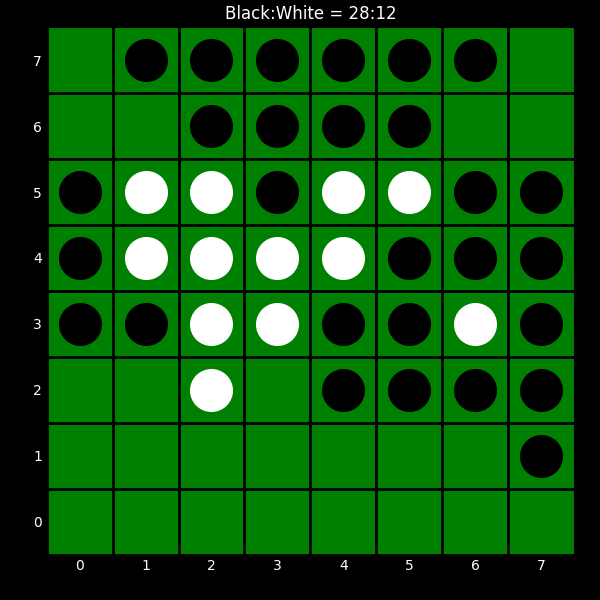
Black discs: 28
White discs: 12